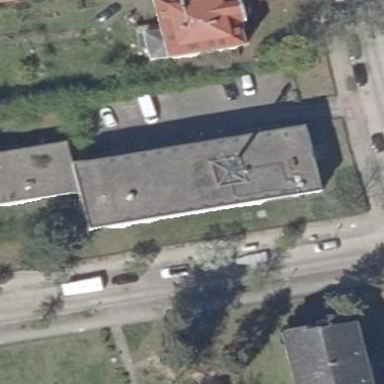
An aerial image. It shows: Commercial building.